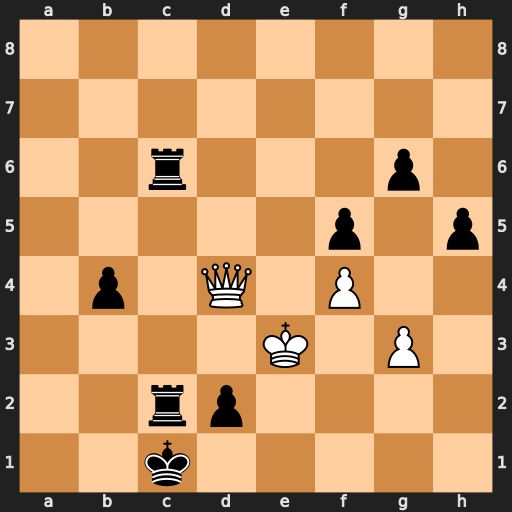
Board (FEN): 8/8/2r3p1/5p1p/1p1Q1P2/4K1P1/2rp4/2k5
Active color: w
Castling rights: -
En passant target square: -
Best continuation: Qa1#